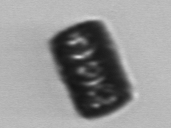
Label: Paralia_sulcata